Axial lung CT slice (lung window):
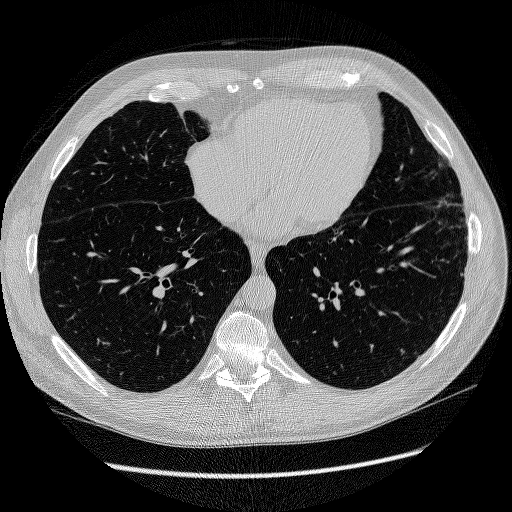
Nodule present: no